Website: apple-inc
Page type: account-selection
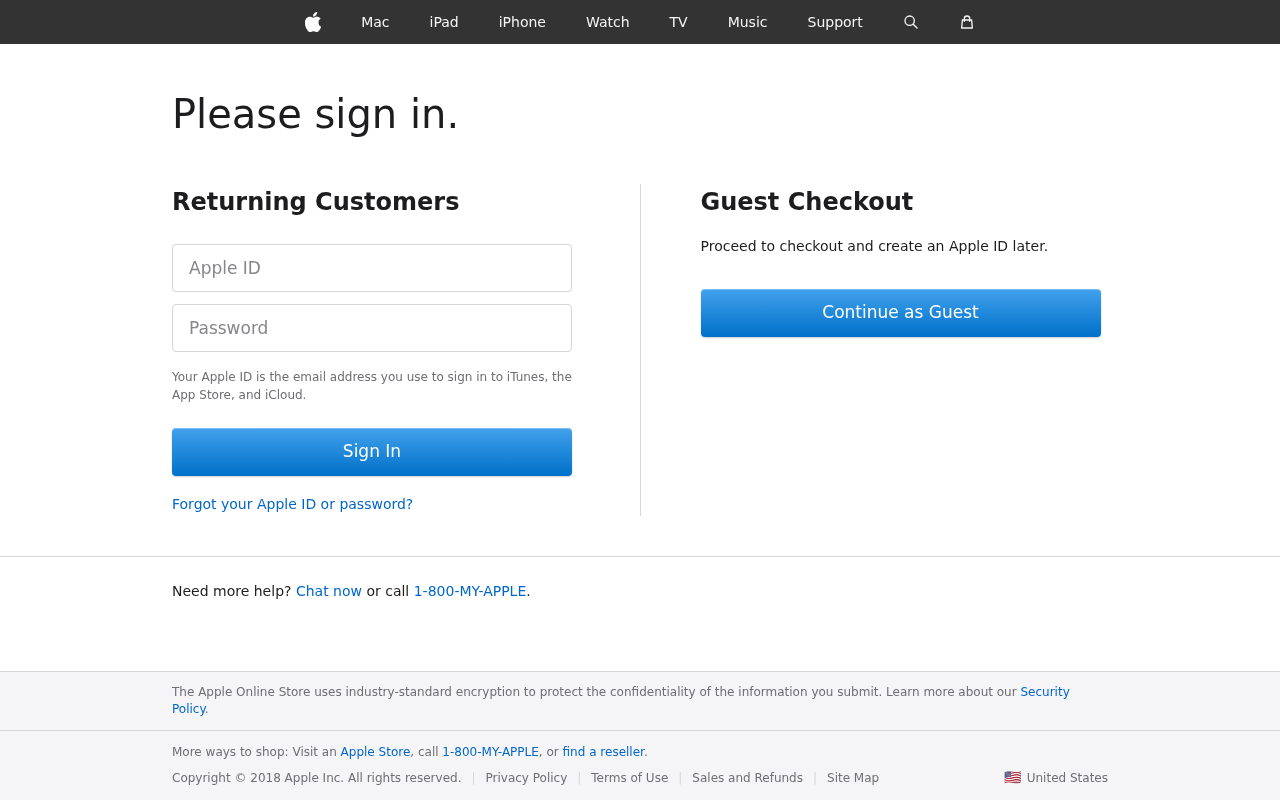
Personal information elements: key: PII_LOGIN_USERNAME
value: johnathancervantes66